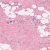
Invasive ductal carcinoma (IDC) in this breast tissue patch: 0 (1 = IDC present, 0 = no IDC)